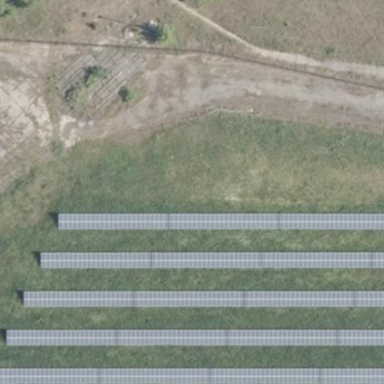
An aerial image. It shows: Solar power generator using photovoltaic method with solar photovoltaic panel types.